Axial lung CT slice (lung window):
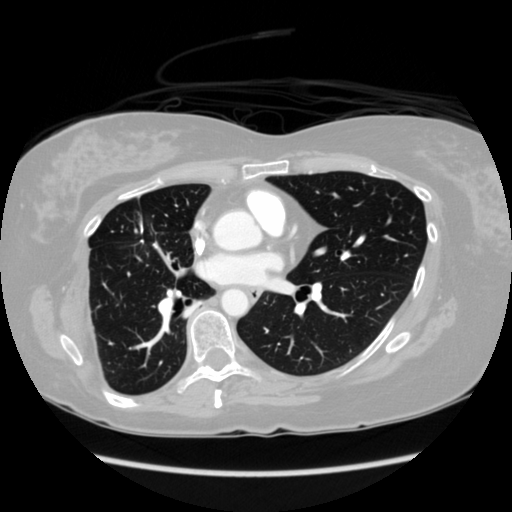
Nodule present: no